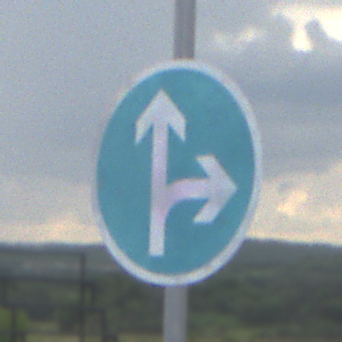
Verkehrszeichen: VorgeschriebeneFahrtrichtungGeradeausOderRechts
Umgebung: Outdoor, RoadRail
Tageszeit: MorningAfternoon
Wetter: PartlyCloudy
Licht: Natural
Jahreszeit: NotSpecified
Kontrast: LowContrast